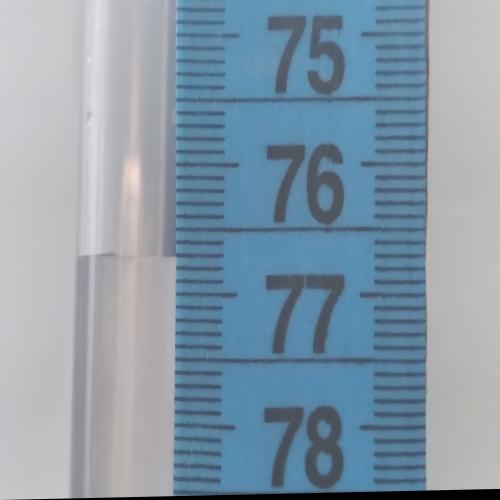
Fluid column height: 76.7 cm